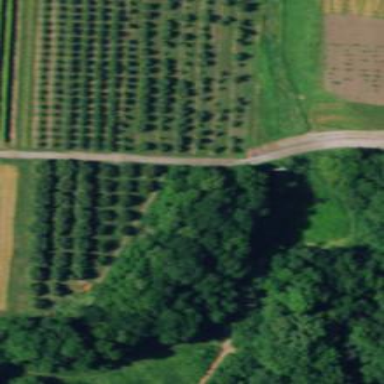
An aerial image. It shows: Orchard.